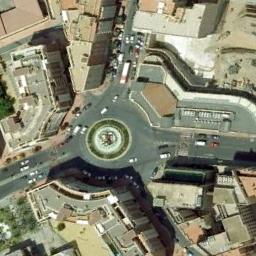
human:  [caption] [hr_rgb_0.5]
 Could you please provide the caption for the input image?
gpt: The roundabout with four exits and entrances is in the commercial area and some cars are driving on the roundabout .

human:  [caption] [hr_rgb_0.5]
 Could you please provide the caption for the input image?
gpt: The roundabout is next to buildings and trees .

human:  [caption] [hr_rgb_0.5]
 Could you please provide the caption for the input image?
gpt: There are many bifurcation roads with many moving and waiting vehicles, And many neatly arranged tall buildings and some trees around the roundabout .

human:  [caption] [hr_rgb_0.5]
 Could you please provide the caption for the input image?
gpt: There are many buildings around the roundabout .

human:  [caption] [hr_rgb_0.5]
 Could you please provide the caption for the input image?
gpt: There are many buildings around the roundabout .